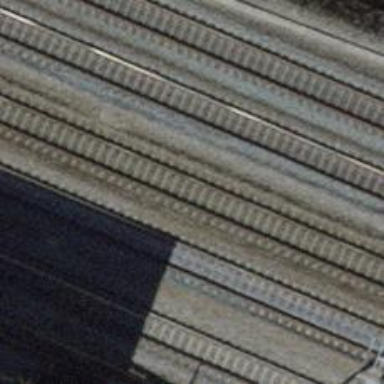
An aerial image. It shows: Single railway track with electrification through contact line.